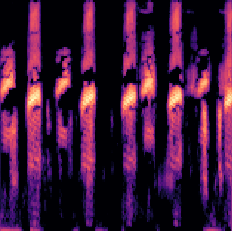
Sound class: Frog